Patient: sex M, age 51
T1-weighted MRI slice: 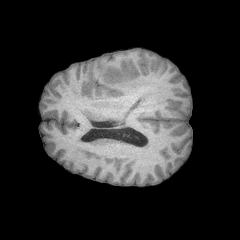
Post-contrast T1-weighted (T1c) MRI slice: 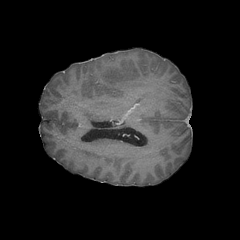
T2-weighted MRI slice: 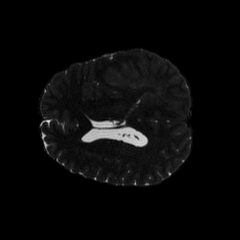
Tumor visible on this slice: yes
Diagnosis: Astrocytoma, IDH-mutant
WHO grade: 4